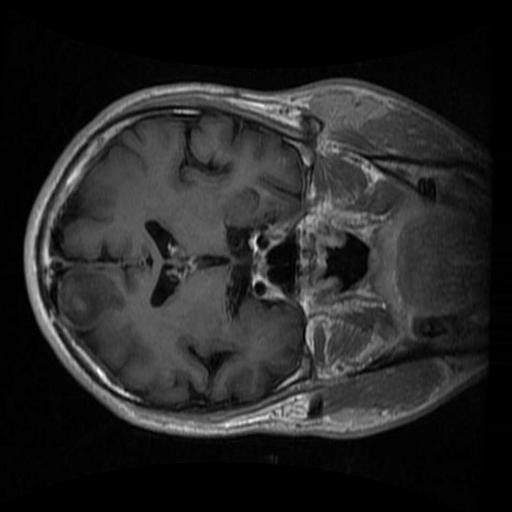
Label: brain_glioma